Question: I have to make a quantile configuration and I have to set a condition so that the second value is higher than the first, the third value is higher than the second and so on. I am using numericupdowns and the value is set by the user. I tried to implement this code but it always shows a message box error even if the values are correct. This is my code so far (using Visual studio and C#):

'''
decimal min = 1;
//when the first numeric is changed:
private void numericUpDown1_ValueChanged(object sender, EventArgs e)
{
numericUpDown1.Minimum = min;
min = numericUpDown1.Value;
}
private void numericUpDown2_ValueChanged(object sender, EventArgs e)
{
min++;
numericUpDown2.Minimum = min;
min = numericUpDown2.Value;
}
private void numericUpDown3_ValueChanged(object sender, EventArgs e)
{
min++;
numericUpDown3.Minimum = min;
min = numericUpDown3.Value;
}
private void numericUpDown4_ValueChanged(object sender, EventArgs e)
{
min++;
numericUpDown4.Minimum = min;
numericUpDown4.Maximum = 99;
}
private void button_OK_Click(object sender, EventArgs e)
{
if (
numericUpDown1.Value > numericUpDown2.Value ||
numericUpDown2.Value > numericUpDown3.Value ||
numericUpDown3.Value > numericUpDown4.Value )
{
MessageBox.Show(
"Quantiles are not filled correctly",
"The quantiles aren't filled in correctly", MessageBoxButtons.OK, MessageBoxIcon.Error);
textBoxName.Select();
DialogResult = DialogResult.None;
return;
}
}
'''
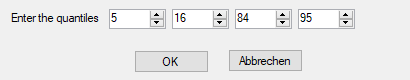
Answer: You need to keep all the NumericUpDown value inside a List or an array where you can manipulate them like a single entity trhough a loop.
Of course changing the minimum value of one of the numeric elements should be linked to a check for the current value inside that control because you can't have a current value lesser than the new minimum value.
So the first thing to do is to create a global variable inside your form class where you keep the references to all the numeric controls that you want to synchronize
'''
public class Form1
{
private List<NumericUpDown> numbers = new List<NumericUpDown>();
public Form1 : Form
{
InitializeComponent();
numbers.AddRange(new [] {n1, n2,n3,n4,n5});
}
......
}
'''
Now you can write a method like this one that adjust the minimum on all the numeric included in the list
'''
private void UpdateMinimum()
{
for (int x = 0; x < numbers.Count-1; x++)
{
if(numbers[x].Value > numbers[x+1].Value)
numbers[x+1].Value = numbers[x].Value;
numbers[x+1].Minimum = numbers[x].Value;
}
}
'''
finally you have all your NumericUpDown event ValueChanged call the same method
'''
void numerics_ValueChanged(object sender, EventArgs e)
{
UpdateMinimum();
}
'''